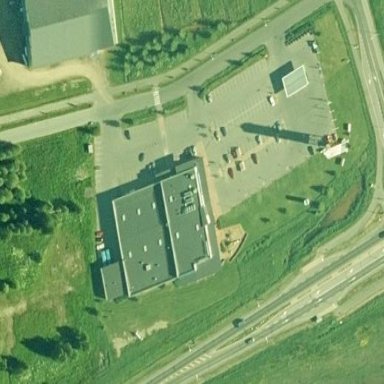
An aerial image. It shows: Supermarket building.